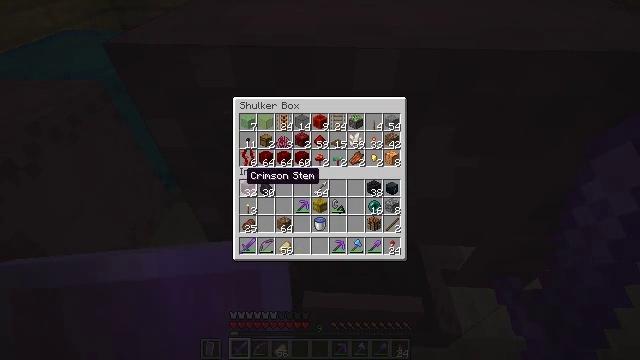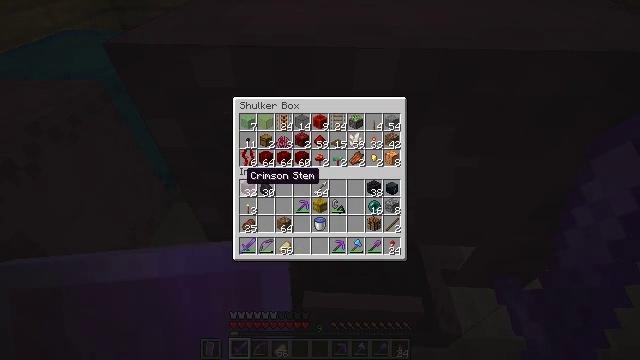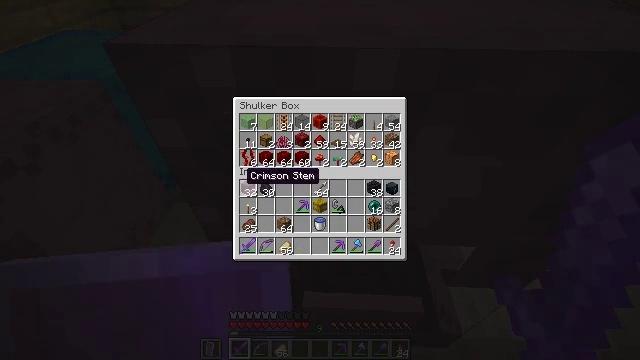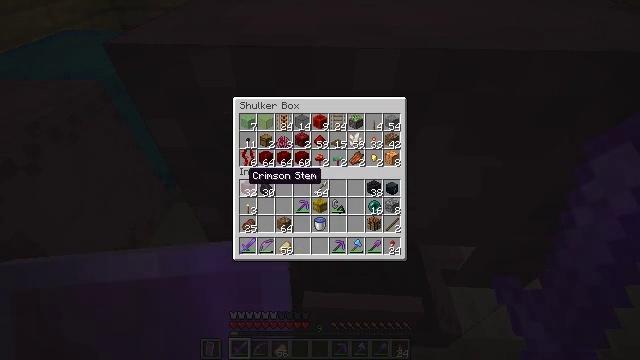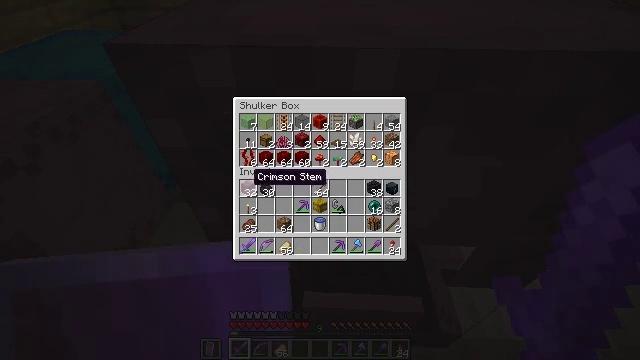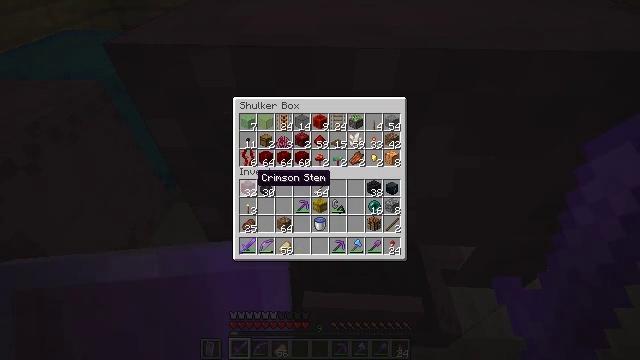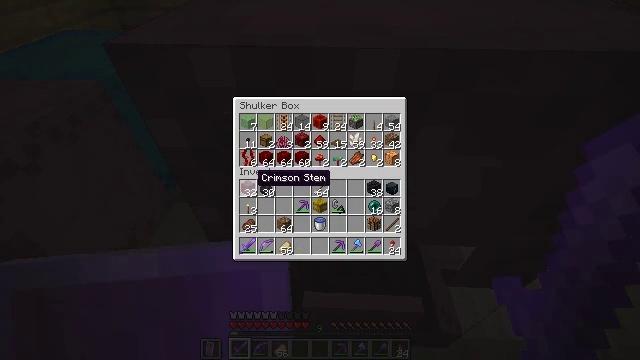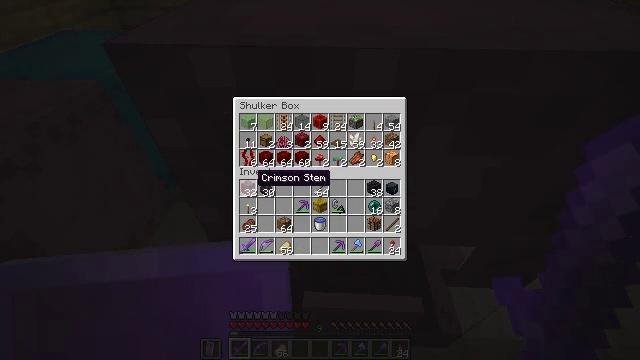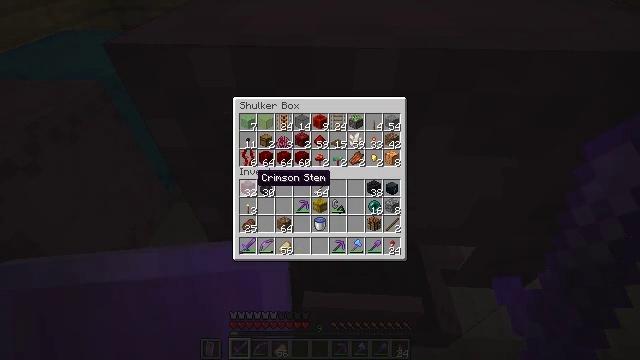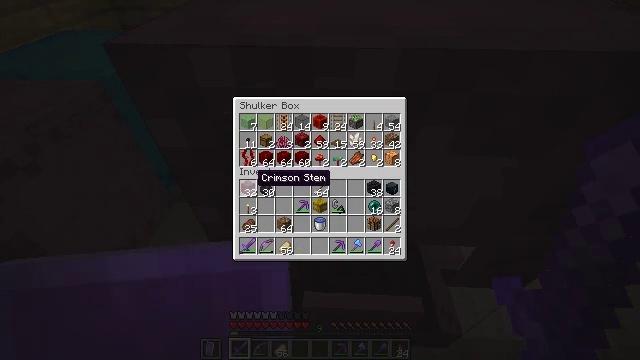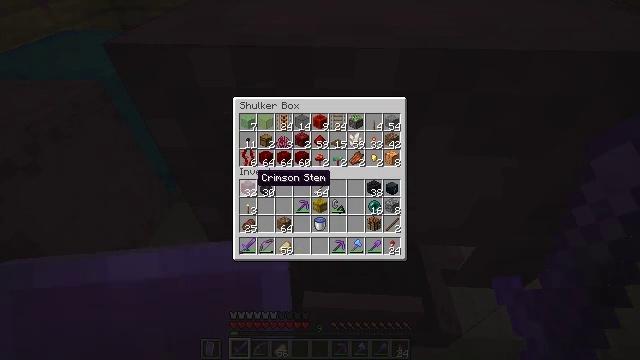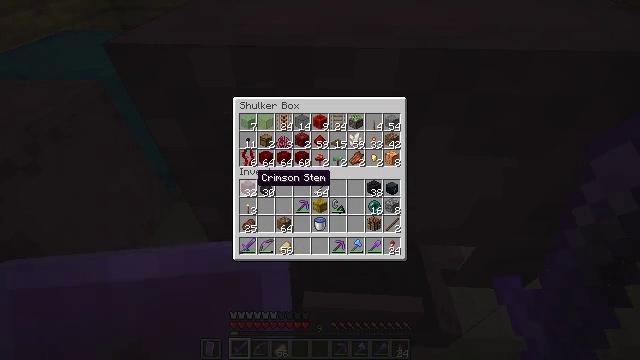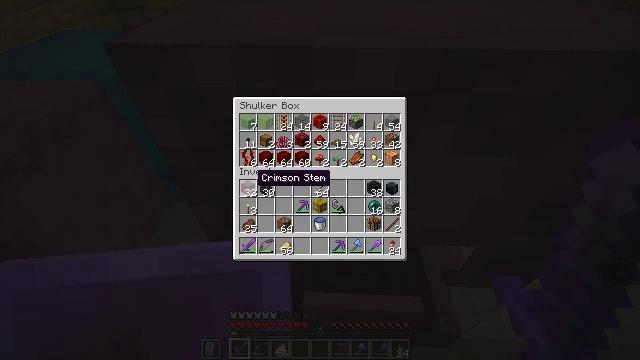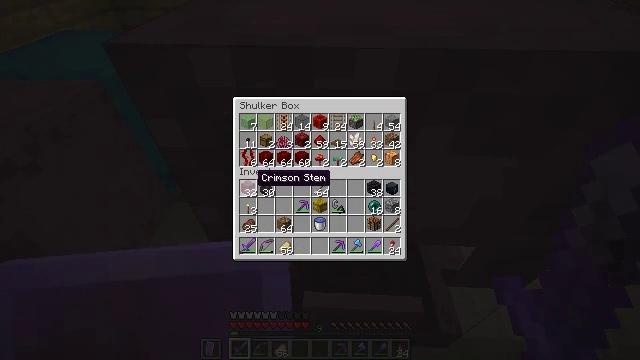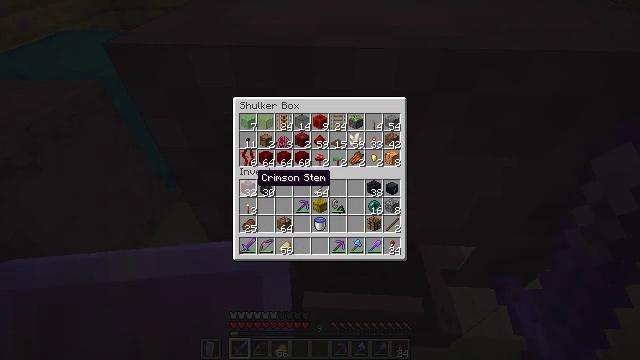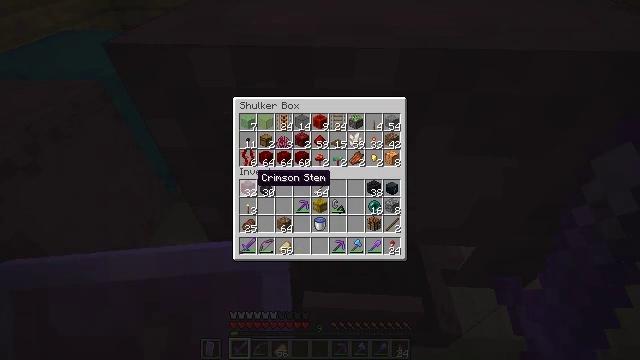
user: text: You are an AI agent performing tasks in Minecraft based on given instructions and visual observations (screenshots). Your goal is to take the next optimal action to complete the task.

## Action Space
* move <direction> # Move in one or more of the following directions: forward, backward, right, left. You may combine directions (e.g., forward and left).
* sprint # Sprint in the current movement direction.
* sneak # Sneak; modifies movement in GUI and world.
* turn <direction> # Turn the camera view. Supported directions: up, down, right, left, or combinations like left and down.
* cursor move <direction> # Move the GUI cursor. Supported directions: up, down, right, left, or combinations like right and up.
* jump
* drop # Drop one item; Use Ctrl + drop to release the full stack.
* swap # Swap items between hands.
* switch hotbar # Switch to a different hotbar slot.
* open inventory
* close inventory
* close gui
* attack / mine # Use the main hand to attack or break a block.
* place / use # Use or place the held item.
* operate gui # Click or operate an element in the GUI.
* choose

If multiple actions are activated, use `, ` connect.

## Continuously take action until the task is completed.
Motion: motion action
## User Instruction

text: Retrieve the spruce trapdoor by mining.
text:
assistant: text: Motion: sneak
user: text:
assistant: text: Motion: sneak
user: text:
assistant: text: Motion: sneak
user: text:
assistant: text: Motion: sneak
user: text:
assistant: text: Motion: sneak
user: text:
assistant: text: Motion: sneak
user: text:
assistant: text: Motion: sneak
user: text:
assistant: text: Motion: sneak, attack / mine
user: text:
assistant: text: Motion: sneak, attack / mine
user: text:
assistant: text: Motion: sneak, attack / mine
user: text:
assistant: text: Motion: sneak, attack / mine
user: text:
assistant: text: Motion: sneak
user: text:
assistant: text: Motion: sneak
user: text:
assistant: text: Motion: sneak
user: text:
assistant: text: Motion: sneak
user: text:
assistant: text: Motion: sneak
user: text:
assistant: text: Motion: sneak
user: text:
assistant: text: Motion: no_op
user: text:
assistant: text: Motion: turn right
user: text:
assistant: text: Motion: turn right and up
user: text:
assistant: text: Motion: turn right
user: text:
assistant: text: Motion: no_op
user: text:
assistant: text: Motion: no_op
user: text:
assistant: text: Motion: no_op
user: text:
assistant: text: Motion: no_op
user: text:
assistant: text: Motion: no_op
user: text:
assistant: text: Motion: no_op
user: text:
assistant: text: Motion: no_op
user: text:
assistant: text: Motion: no_op
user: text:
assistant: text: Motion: no_op